Interaction volume radius: 10 \u00c5
Interaction volume height: 30 \u00c5
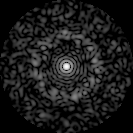
Disorder parameter: 0.8281